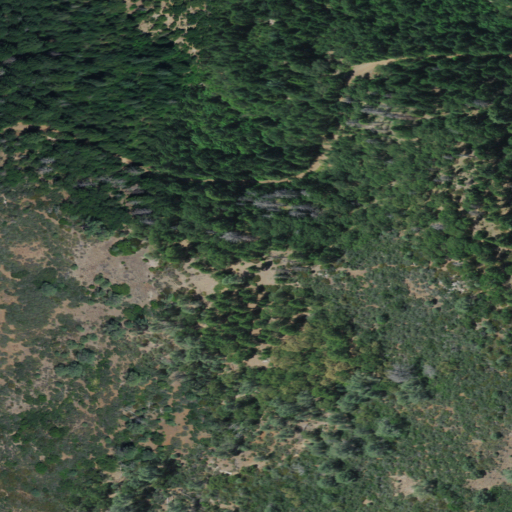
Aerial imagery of ridge(s) in California named Middle Ridge containing evergreen forest, shrub, and open development